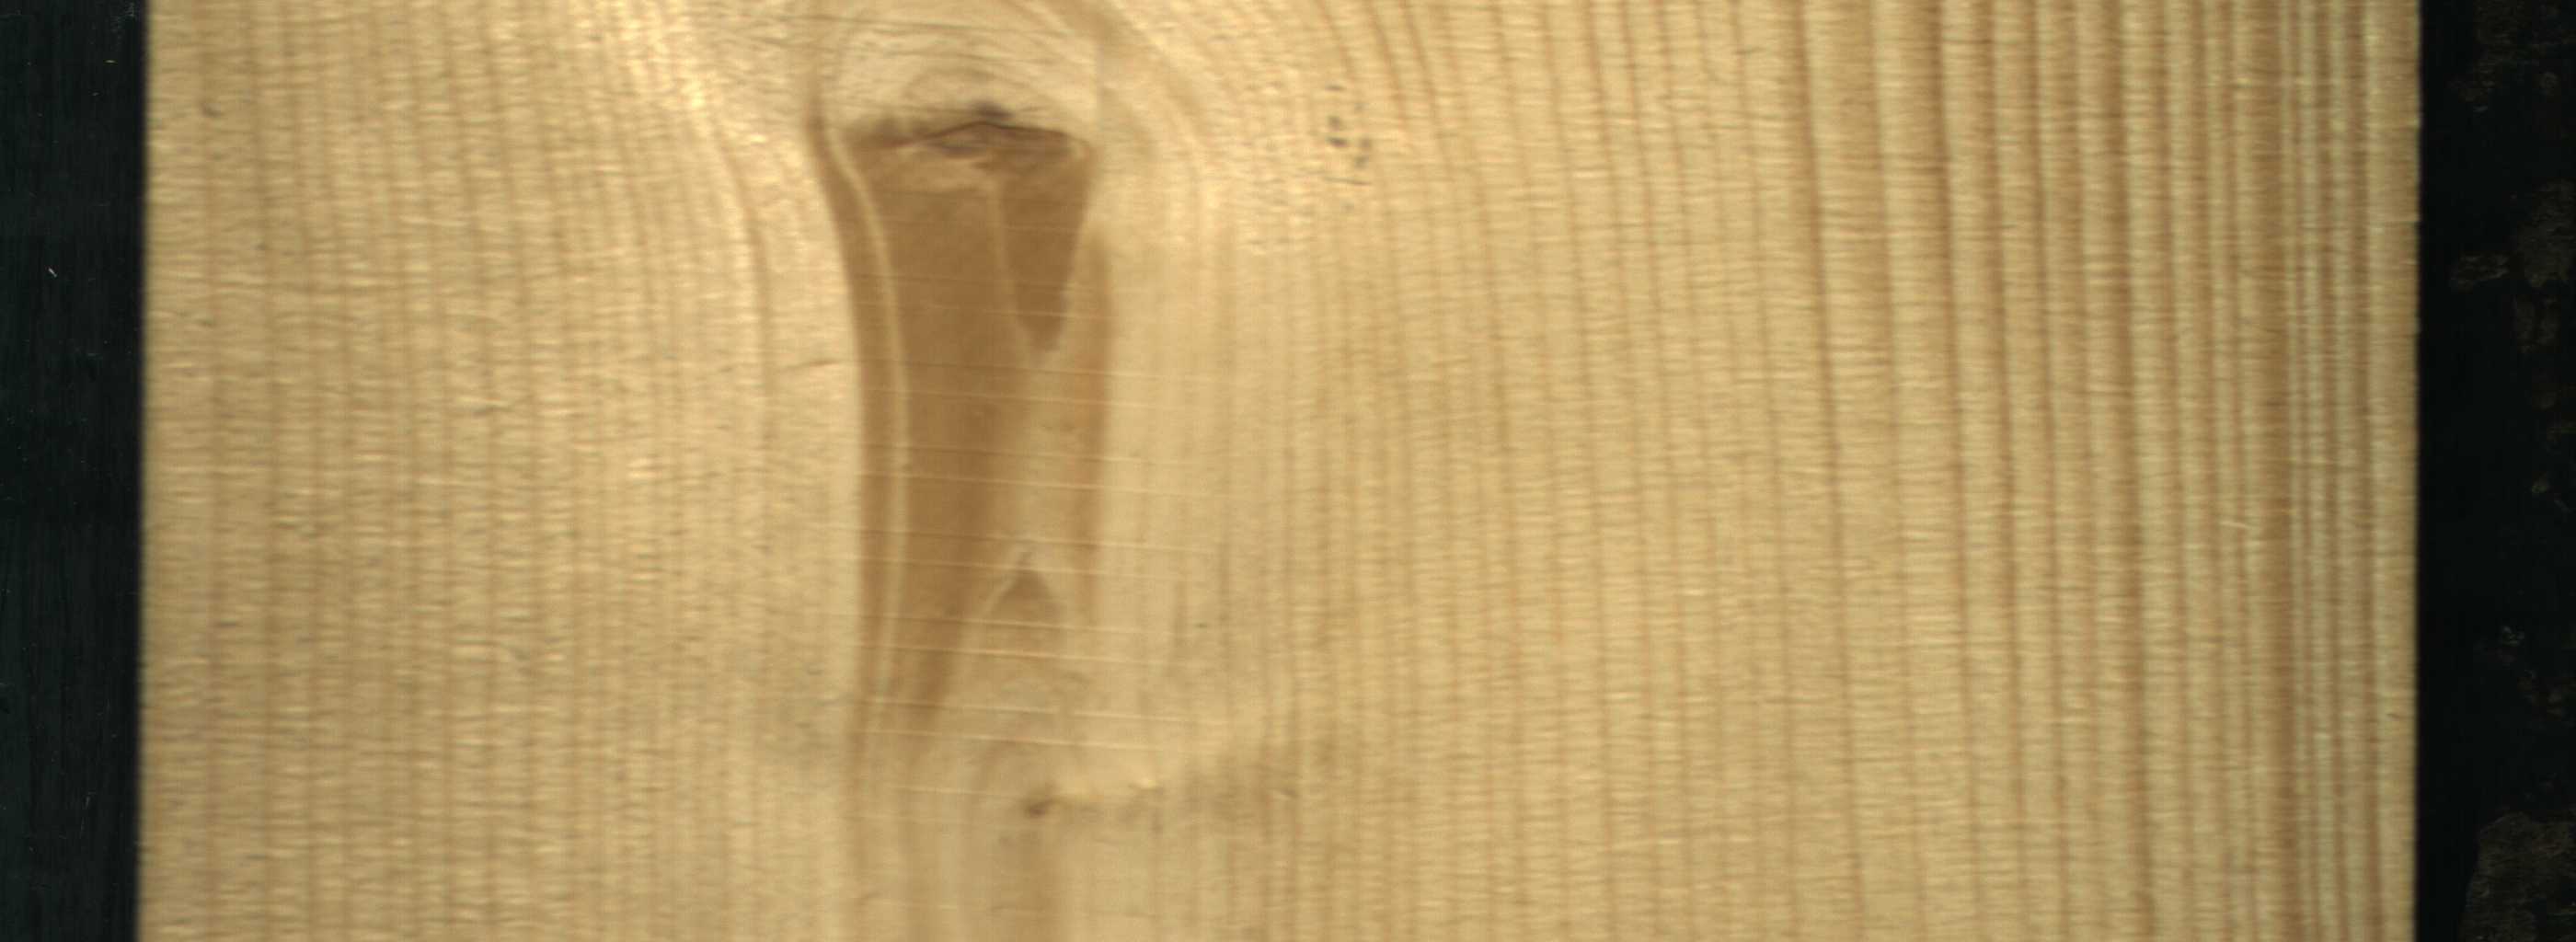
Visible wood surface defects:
Live_Knot